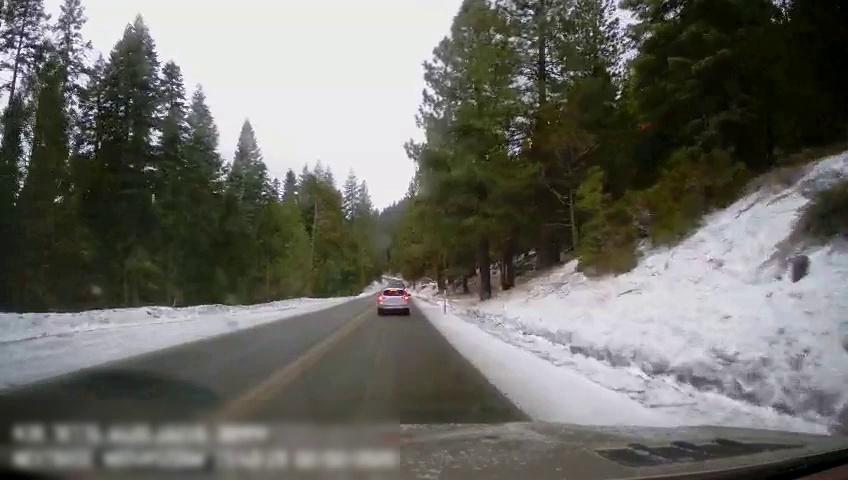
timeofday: Day
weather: Snowy
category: Drivable Space
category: Vehicles | Truck
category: Vehicles | SUV
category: Lanes | Current Lane
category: Lanes | Opposite Lane